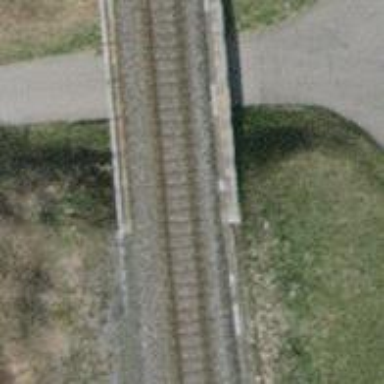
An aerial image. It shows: Bridge with electrified rail tracks and contact line.